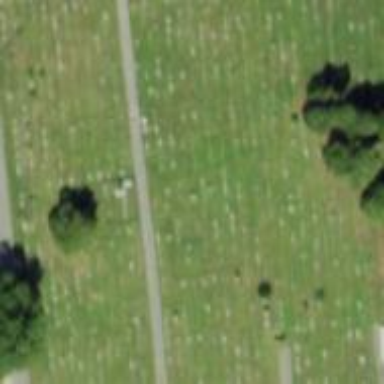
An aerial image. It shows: Grave yard.